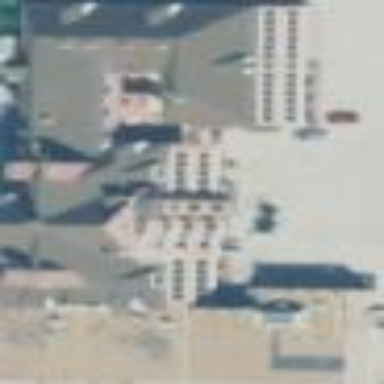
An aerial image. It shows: School building.